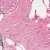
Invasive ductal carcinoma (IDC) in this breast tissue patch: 0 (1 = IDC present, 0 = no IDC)